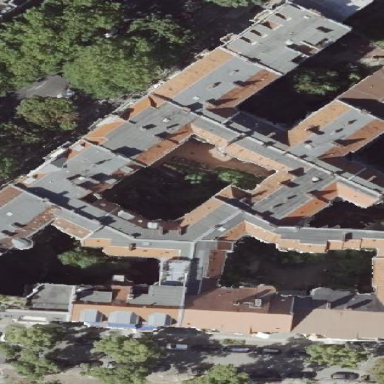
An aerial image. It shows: Building with apartments featuring unique double saltbox roof shape.